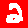
Digit: 2